Aerial crown-view tile of a tropical tree (Barro Colorado Island, Panama), acquired 20250414:
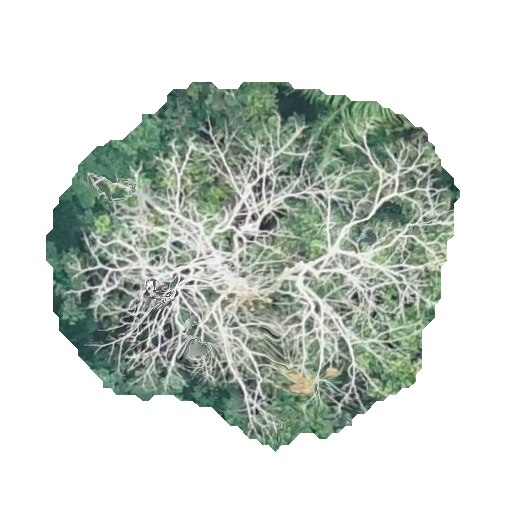
Species: Dipteryx oleifera
GBIF accepted scientific name: Dipteryx oleifera
Crown area: 165.416 m²